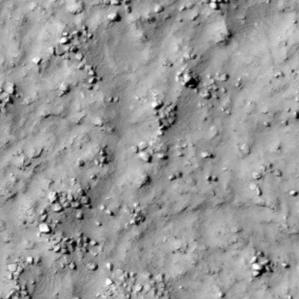
Label: non_frost